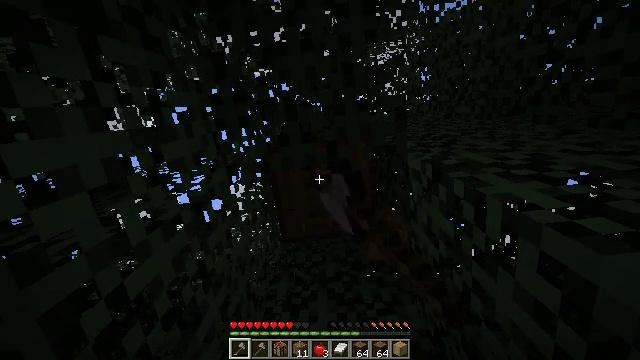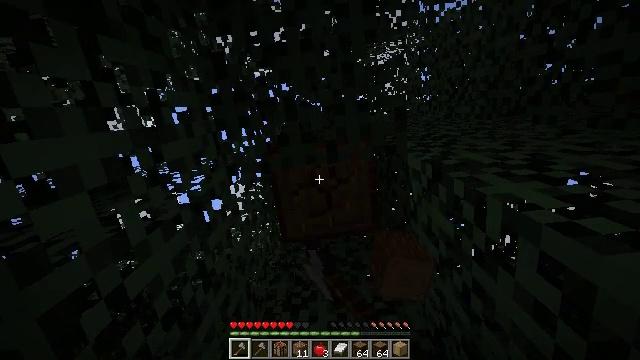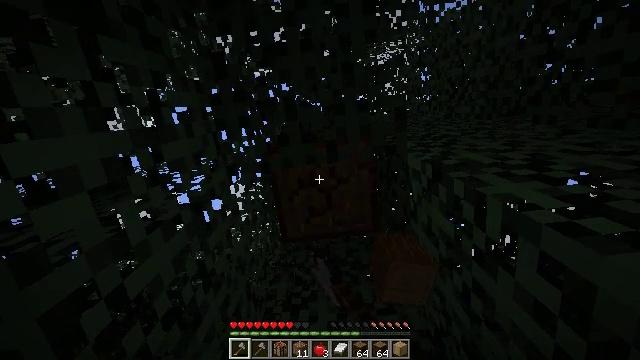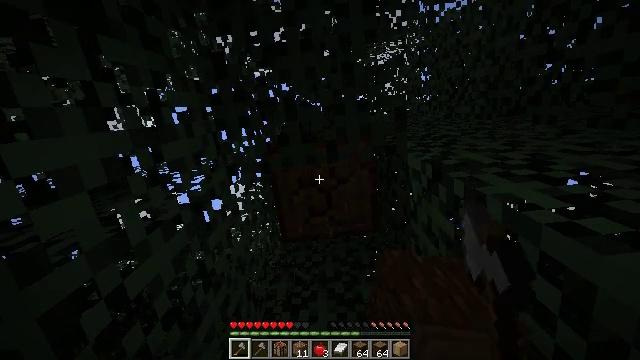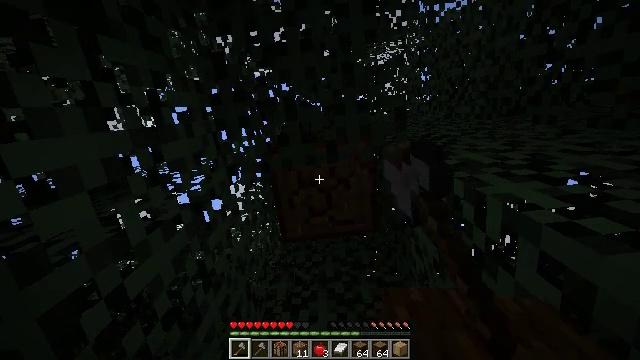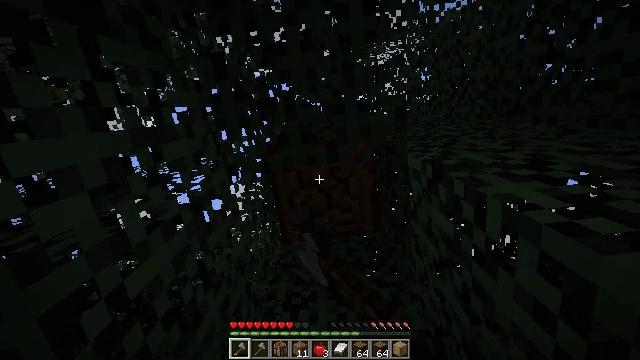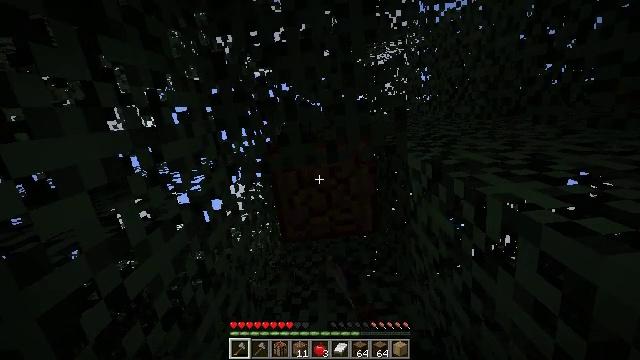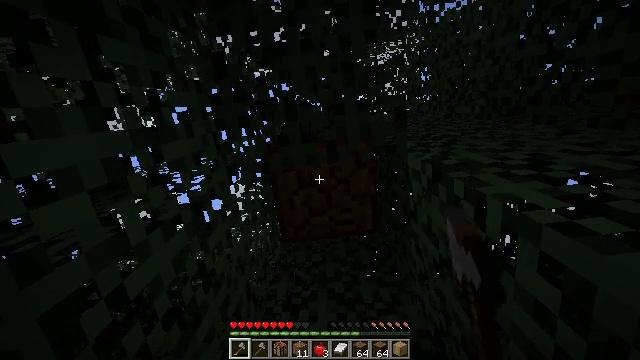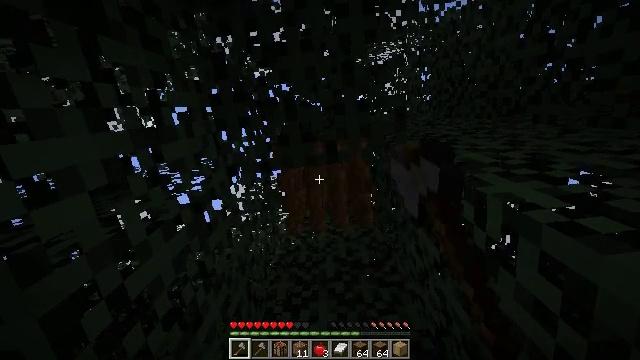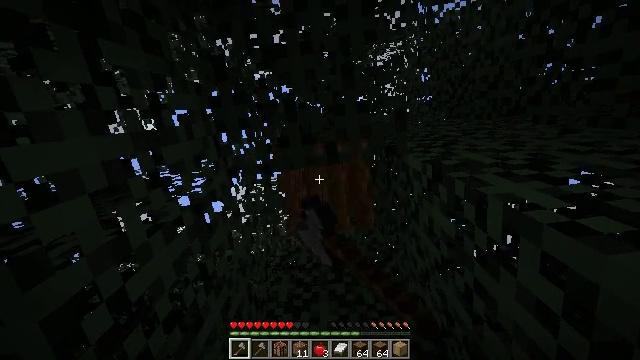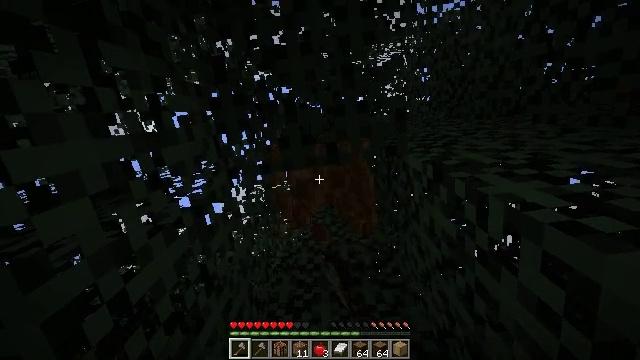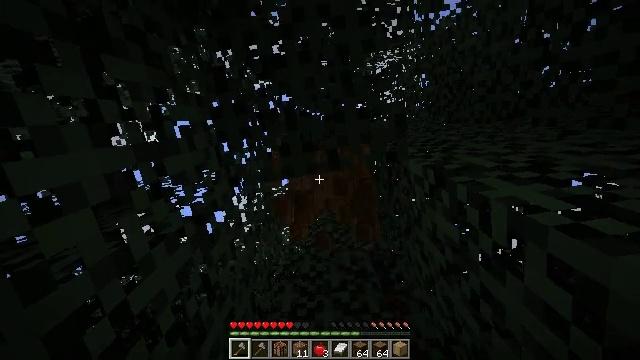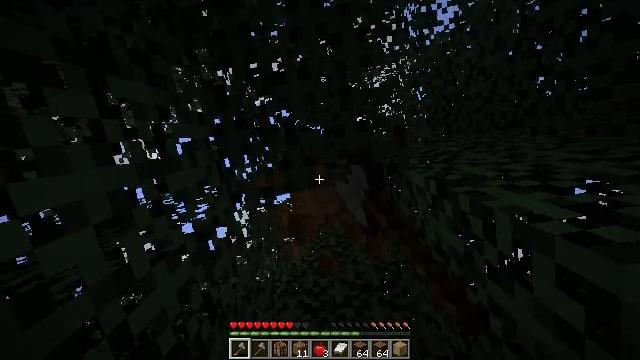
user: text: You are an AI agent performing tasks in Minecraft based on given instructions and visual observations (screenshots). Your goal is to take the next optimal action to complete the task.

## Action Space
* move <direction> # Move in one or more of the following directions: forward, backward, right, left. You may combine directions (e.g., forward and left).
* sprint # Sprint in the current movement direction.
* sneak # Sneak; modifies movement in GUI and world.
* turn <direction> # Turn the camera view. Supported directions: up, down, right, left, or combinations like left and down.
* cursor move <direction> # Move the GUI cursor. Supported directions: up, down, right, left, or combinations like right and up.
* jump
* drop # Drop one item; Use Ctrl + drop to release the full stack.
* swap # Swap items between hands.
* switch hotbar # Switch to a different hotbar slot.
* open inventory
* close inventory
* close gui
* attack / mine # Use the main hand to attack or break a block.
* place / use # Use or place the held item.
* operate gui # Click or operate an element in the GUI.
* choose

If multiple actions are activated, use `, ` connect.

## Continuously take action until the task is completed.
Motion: motion action
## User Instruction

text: Mine the spruce log from the forest.
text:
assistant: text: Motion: attack / mine
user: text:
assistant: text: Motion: attack / mine
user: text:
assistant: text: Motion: attack / mine
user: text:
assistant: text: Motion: attack / mine
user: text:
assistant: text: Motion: attack / mine
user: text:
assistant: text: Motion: attack / mine
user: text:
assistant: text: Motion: attack / mine
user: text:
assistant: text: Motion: attack / mine
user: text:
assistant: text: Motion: attack / mine
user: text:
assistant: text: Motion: attack / mine
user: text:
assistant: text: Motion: turn left and up, attack / mine
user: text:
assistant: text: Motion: turn left and up, attack / mine
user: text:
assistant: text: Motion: attack / mine